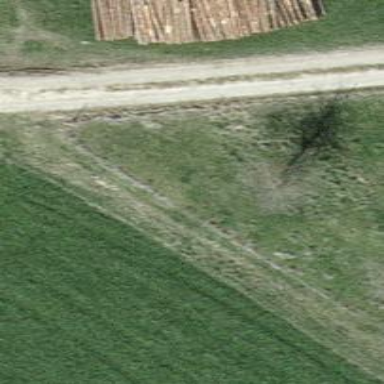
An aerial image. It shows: Single tag "natural: tree."